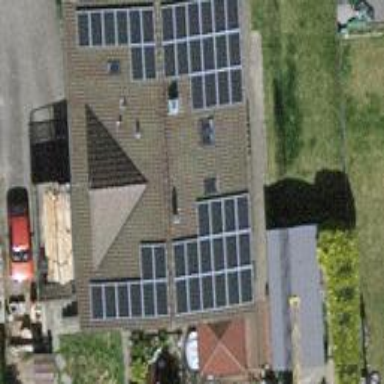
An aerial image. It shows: Solar power generator using photovoltaic method with solar photovoltaic panel types.